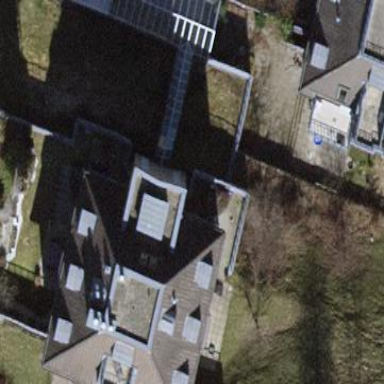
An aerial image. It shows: Building.